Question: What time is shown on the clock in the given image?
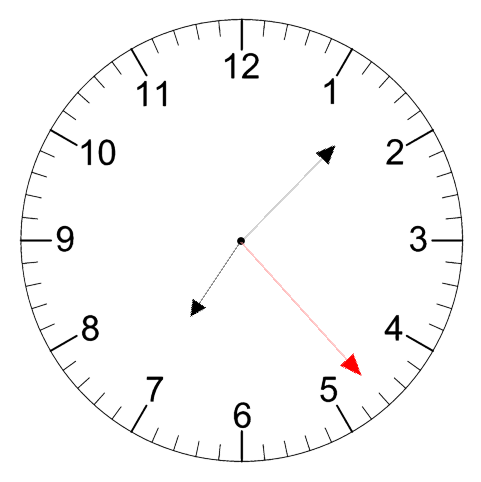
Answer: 07:07:23